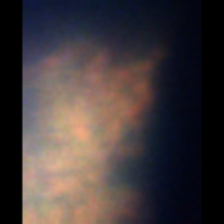
Taxon: Unknown_full_image
Group: Unknown